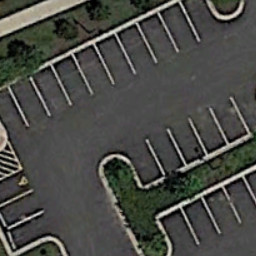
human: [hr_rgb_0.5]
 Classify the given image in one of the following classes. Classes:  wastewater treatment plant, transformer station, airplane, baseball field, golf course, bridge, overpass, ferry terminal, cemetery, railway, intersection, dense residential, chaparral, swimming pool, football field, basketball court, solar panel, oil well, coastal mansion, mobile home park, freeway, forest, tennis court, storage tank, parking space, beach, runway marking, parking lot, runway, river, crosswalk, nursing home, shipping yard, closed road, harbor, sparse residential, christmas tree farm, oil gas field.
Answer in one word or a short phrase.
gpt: parking space